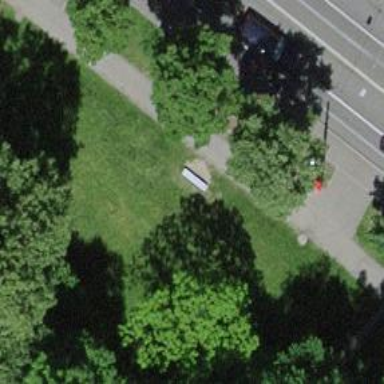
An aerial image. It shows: Bench for seating.